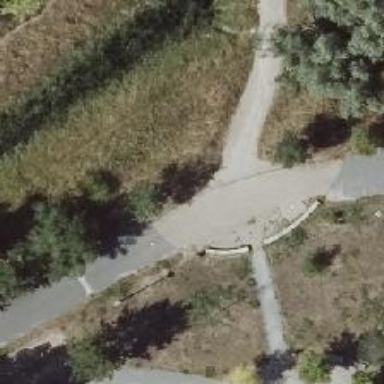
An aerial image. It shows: Footway with sidewalks on both sides.